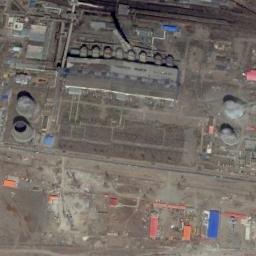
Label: thermal_power_station